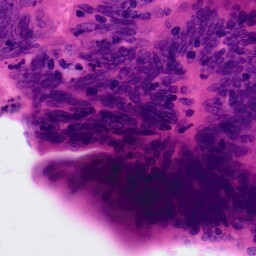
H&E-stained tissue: Colon